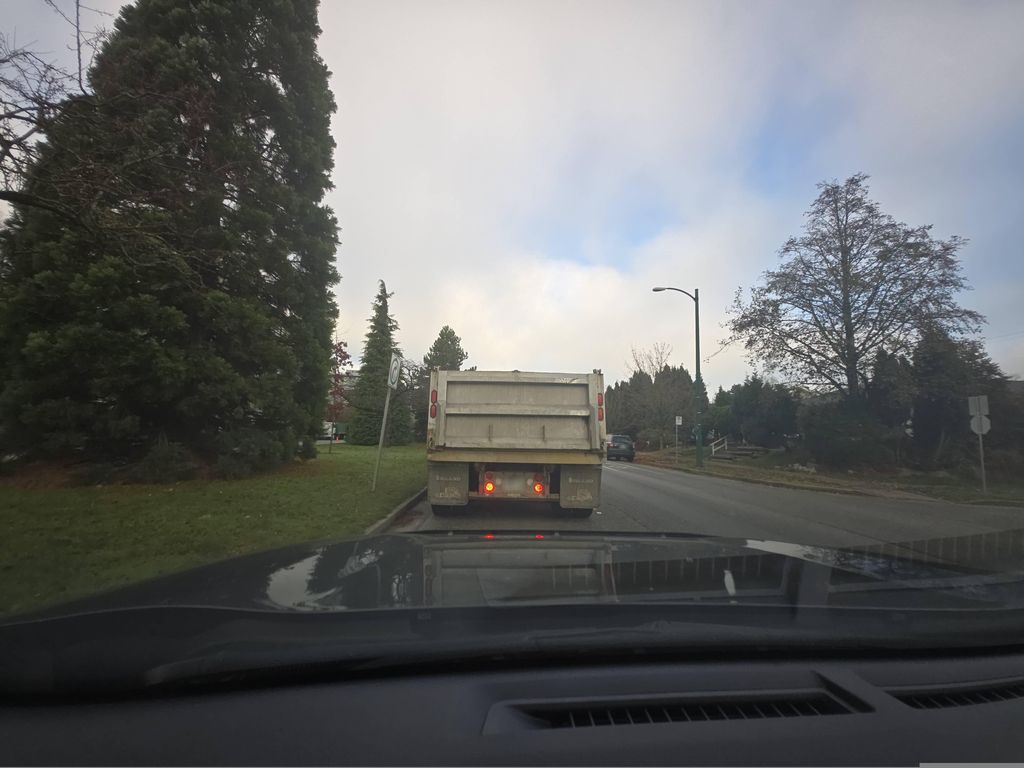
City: vancouver